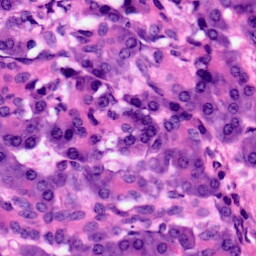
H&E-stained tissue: Pancreatic